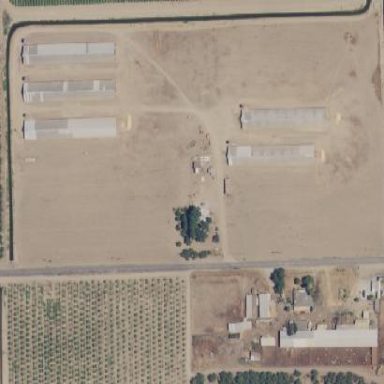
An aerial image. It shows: Farmyard area.